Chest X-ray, PA view. Patient: 26 years old, sex M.
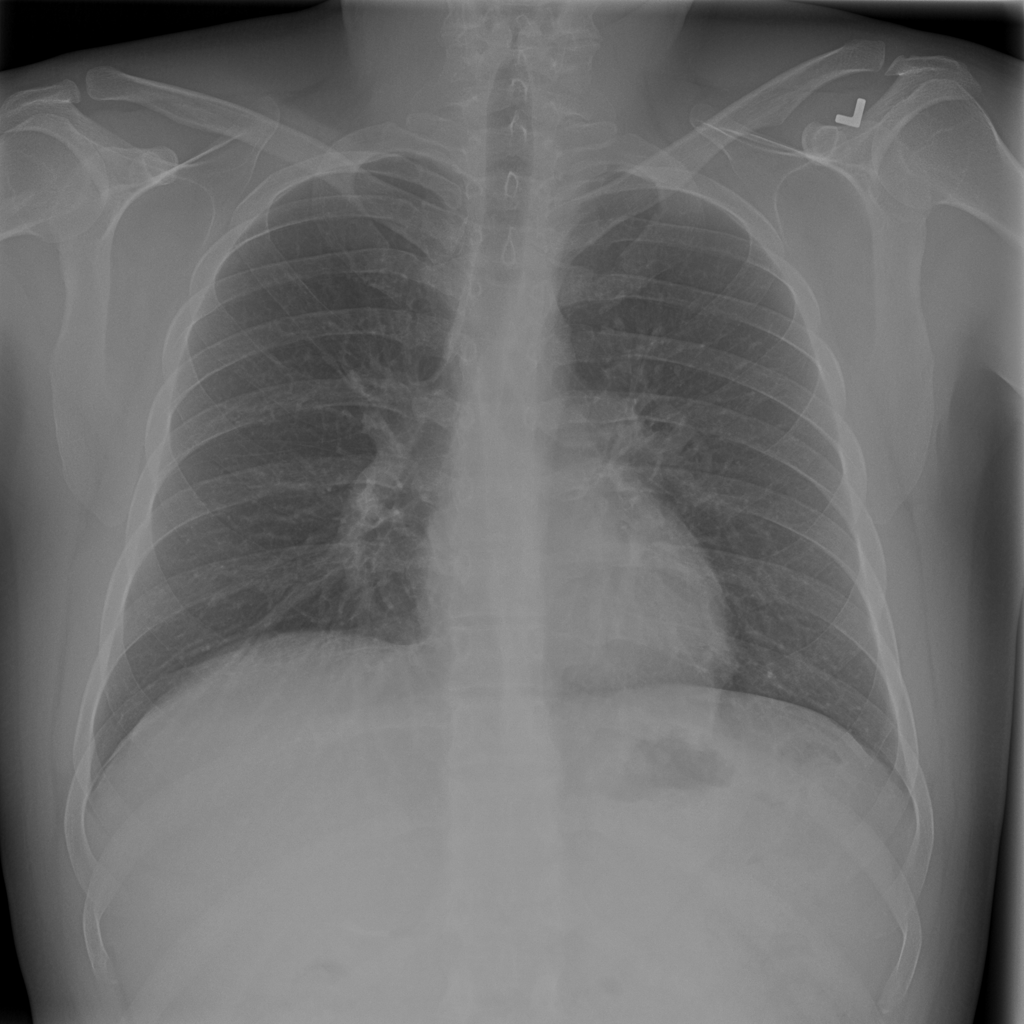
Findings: Infiltration